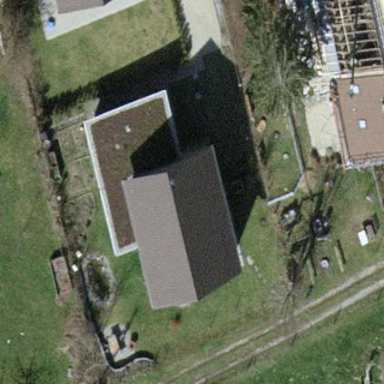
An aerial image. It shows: Detached building with gabled roof.